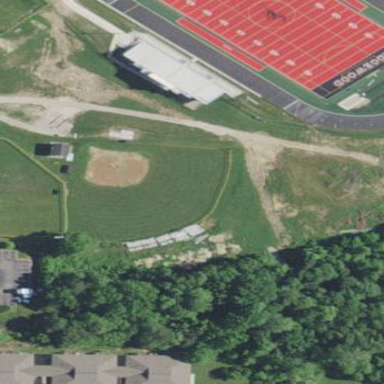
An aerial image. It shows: Softball pitch for leisure sports.